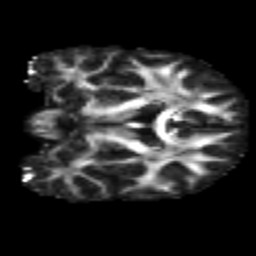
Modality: FA
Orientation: coronal
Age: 20
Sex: female
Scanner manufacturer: siemens
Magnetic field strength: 3 T
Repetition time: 2.3 s
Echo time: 0.085 s